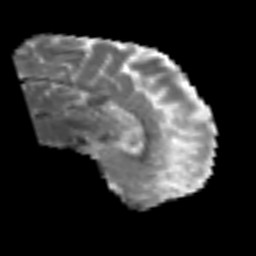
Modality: MD
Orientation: sagittal
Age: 60
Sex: male
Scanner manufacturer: siemens
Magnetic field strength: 3 T
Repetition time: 6.1 s
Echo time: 0.101 s